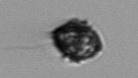
Label: Kryptoperidinium_triquetrum